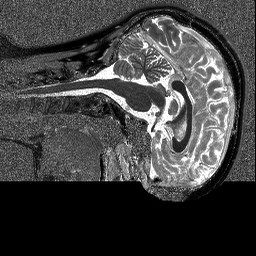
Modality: T1map
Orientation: sagittal
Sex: female